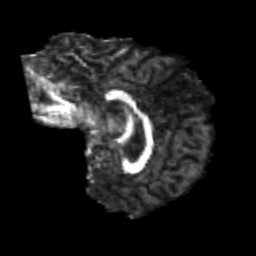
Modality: FA
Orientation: sagittal
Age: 23
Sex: male
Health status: healthy
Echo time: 0.074 s